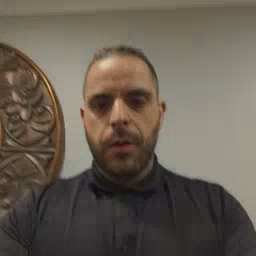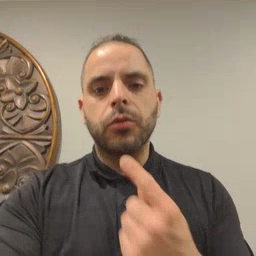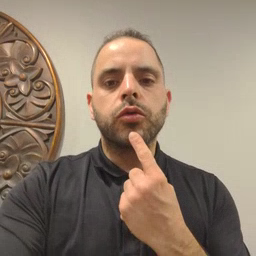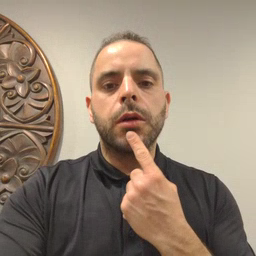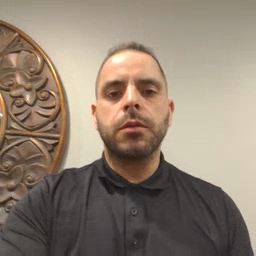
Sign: chin